Question: When I split window, an ugly split line appears. I wonder why there is grey spaces between the '|' separator. I want only the '|'.
By the way, I use mac iterm2. I wonder some vim plugins cause this, but not sure.

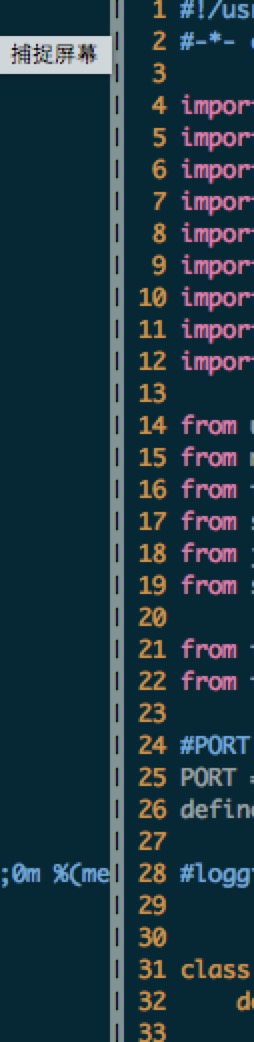
Answer: In most fonts, the default ('|') doesn't run the whole height of the display cell. In your screenshot, the spacing between lines is particularly pronounced.
You may either influence this in your terminal emulator settings (by changing fonts or reducing the line spacing), or in Vim by configuring a different character for the vertical separator:
'''
set fillchars-=vert:\| | set fillchars+=vert:'''
This replaces the default with a space (note the trailing space!) You can also try a Unicode character (should your terminal be able to display this); there are some vertical bars that run the whole length.